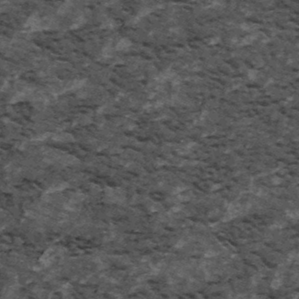
Label: frost